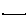
Label: line